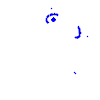
Particle: kaon